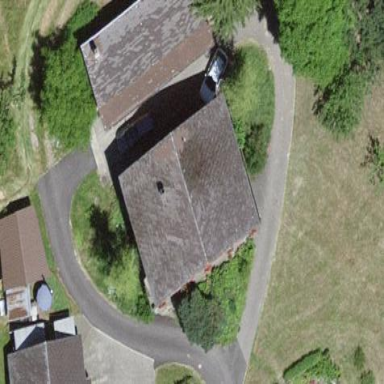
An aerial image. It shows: Residential building.